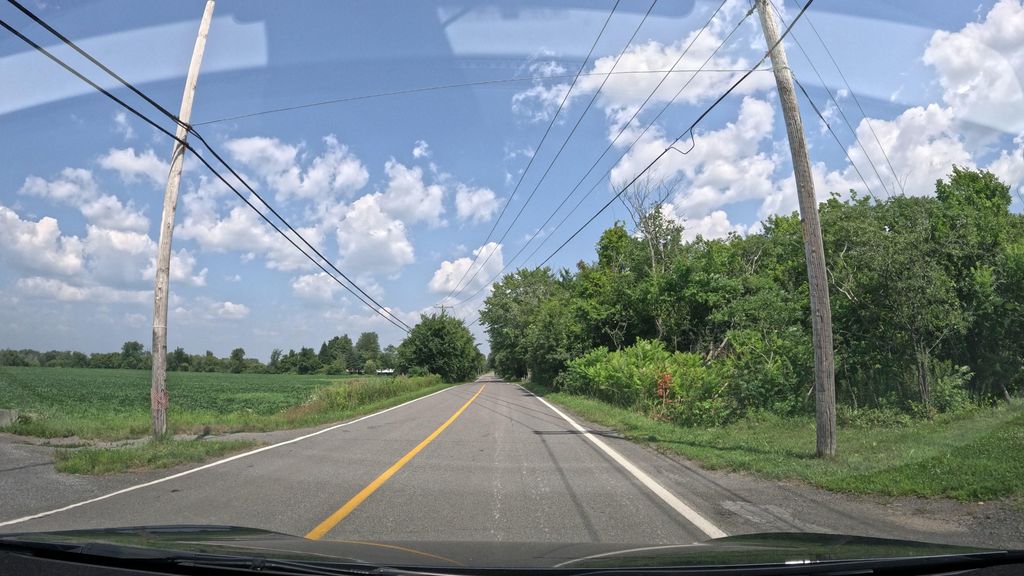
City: montreal